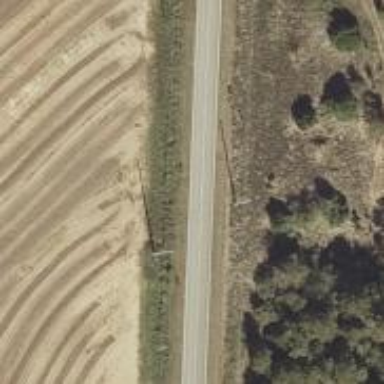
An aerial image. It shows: Power pole.